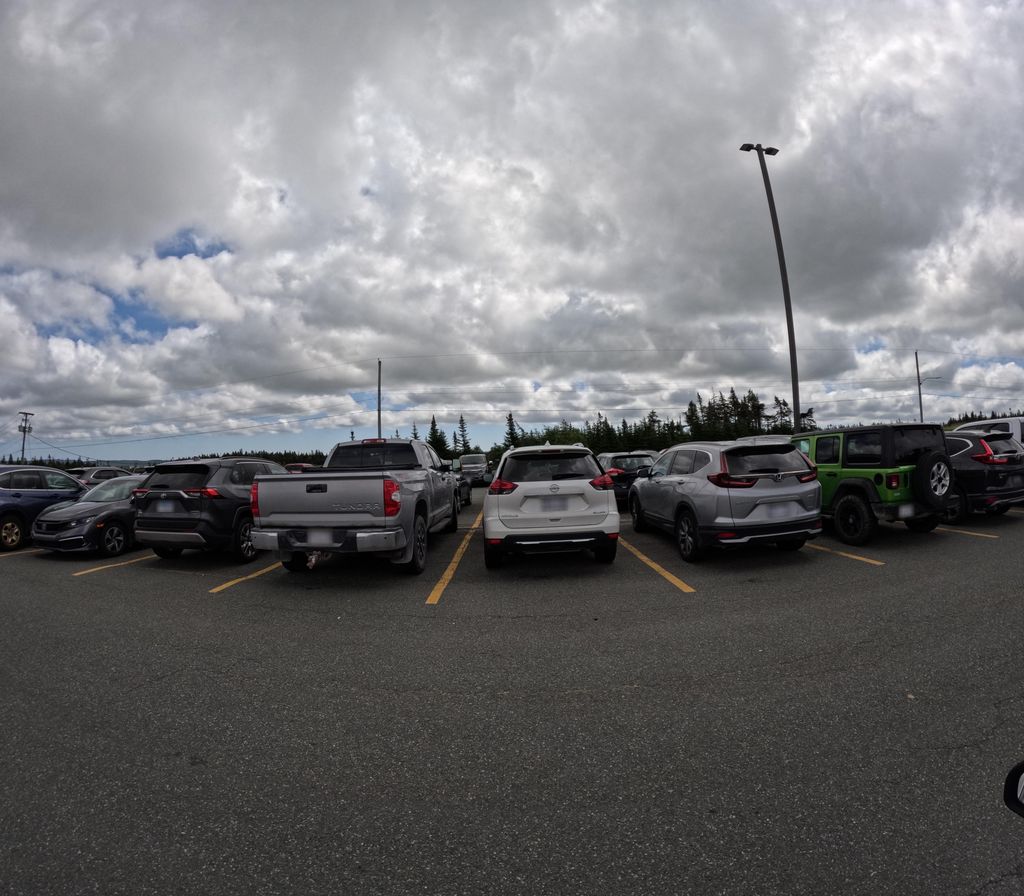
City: st_johns